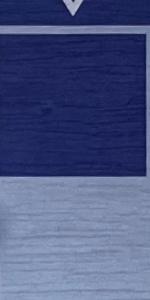
Label: Empty